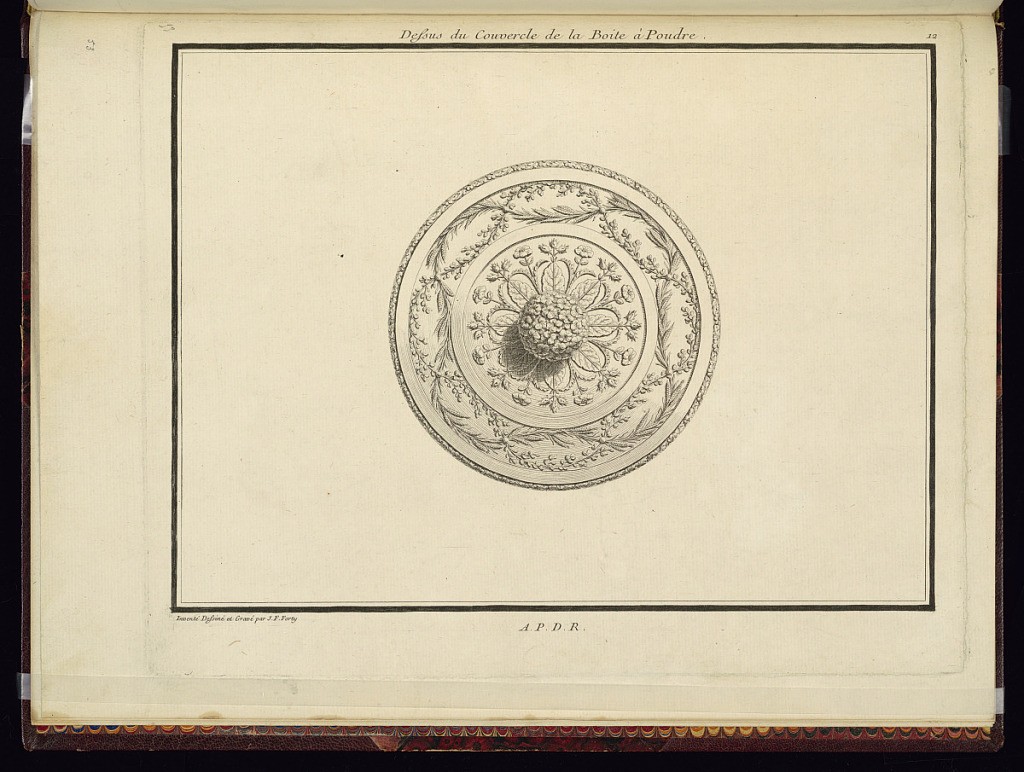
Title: Dessus du Couvercle de la Boite à Poudre
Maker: Jean François Forty, active 1775 – 1790
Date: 1774–88
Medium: Etching and engraving on paper
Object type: Print
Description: Design for a lid (view from above) for a round powder box (part of a toilet service), decorated with flowers, leaves, foliate branches, and a floral finial. The plate is titled, numbered, and signed.